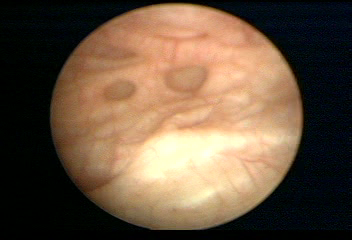
Modality: WLC
Class: Normal mucosa
Bladder cancer association: No